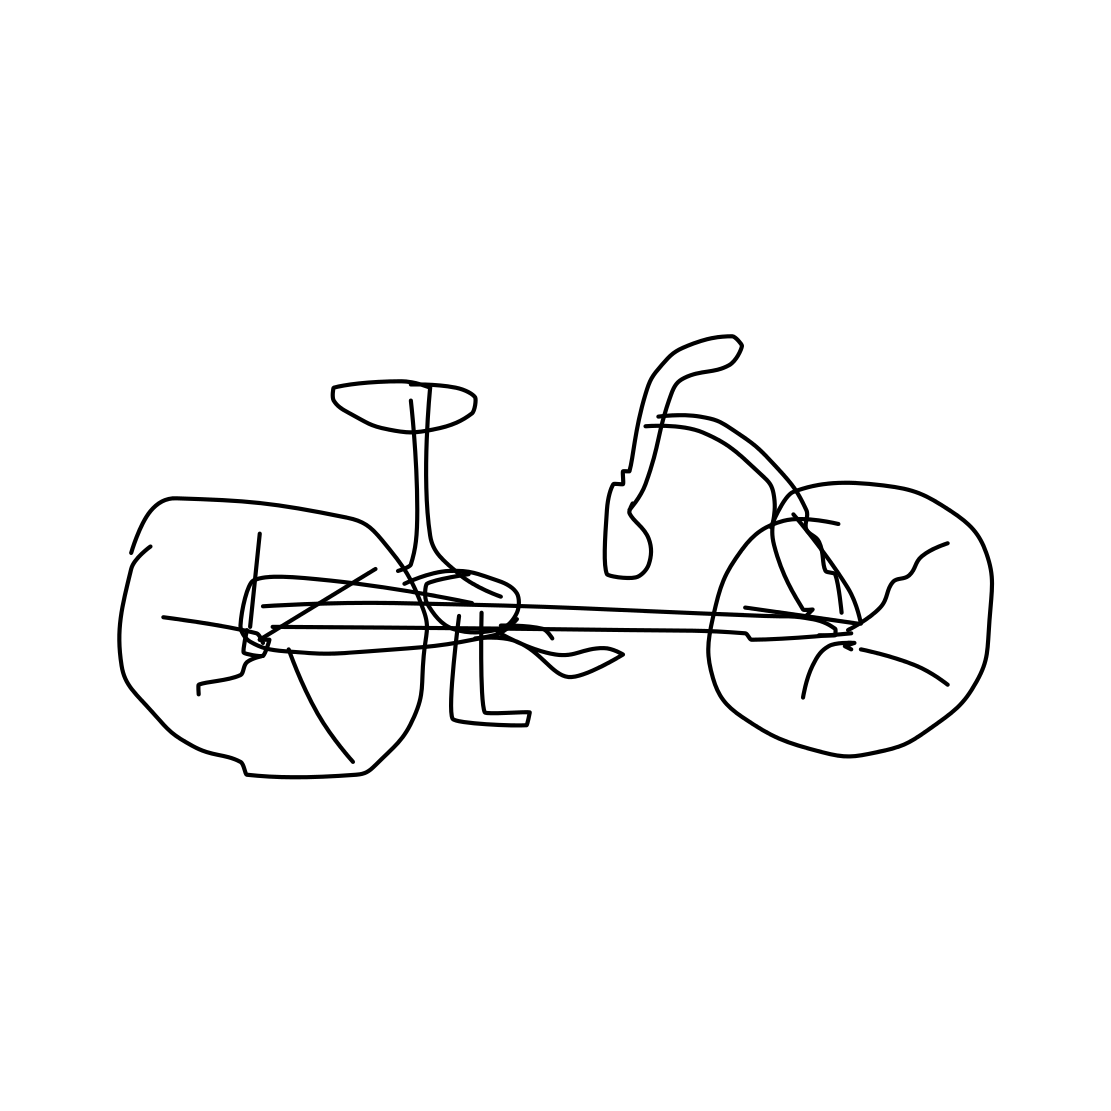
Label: bicycle